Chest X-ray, PA view. Patient: 53 years old, sex M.
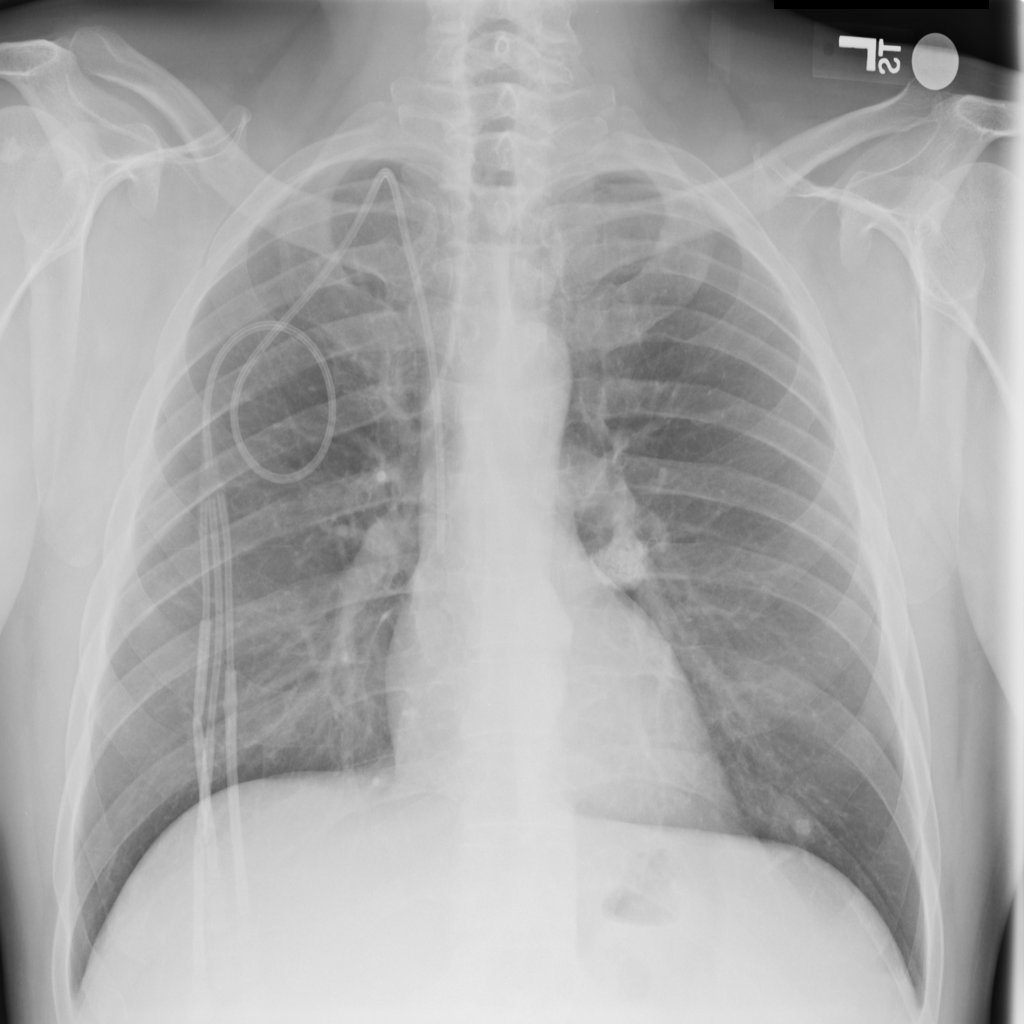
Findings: No Finding